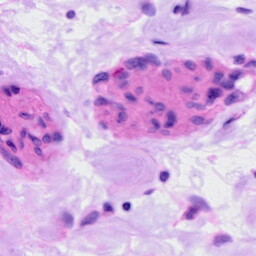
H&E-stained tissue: Ovarian